Question:
My circle painter:
'''
CircleWavePainter(this.animationValue) {
//add some property to paint
wavePaint = Paint()
..color = Colors.black.withAlpha(100)
..style = PaintingStyle.stroke
..strokeWidth = 1
..isAntiAlias = true;
}
'''
My paint to draw 2 circles and need some help to fill the space:
'''
void paint(Canvas canvas, Size size) {
//circle 1
canvas.drawCircle(Offset(size.height / 2, size.width / 2),
80 * (1.4 - animationValue / 2), wavePaint);
//circle 2
canvas.drawCircle(Offset(size.height / 2, size.width / 2),
80 * (1.8 - animationValue / 2), wavePaint);
}
'''
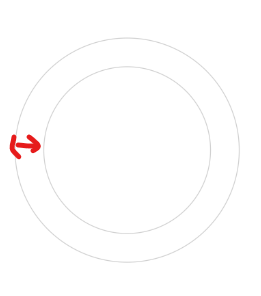
Answer: Using 'Stack' widget instead of 'Paint', implemented your design.
<URL>
'''
import 'package:flutter/material.dart';
void main() {
runApp(MyApp());
}
class MyApp extends StatelessWidget {
@override
Widget build(BuildContext context) {
return MaterialApp(
title: 'Flutter Demo',
theme: ThemeData(
primarySwatch: Colors.blue,
visualDensity: VisualDensity.adaptivePlatformDensity,
),
home: MyHomePage(title: 'Flutter Demo Home Page'),
);
}
}
class MyHomePage extends StatefulWidget {
MyHomePage({Key key, this.title}) : super(key: key);
final String title;
@override
_MyHomePageState createState() => _MyHomePageState();
}
class _MyHomePageState extends State<MyHomePage> {
@override
void initState() {
super.initState();
}
@override
Widget build(BuildContext context) {
return Scaffold(
appBar: AppBar(
title: Text(widget.title),
),
body: _buildBody(),
);
}
Widget _buildBody() {
return Container(
height: 400,
width: 400,
child: Stack(
alignment: AlignmentDirectional.center,
children: [
Container(
width: 280,
height: 280,
decoration: BoxDecoration(
shape: BoxShape.circle,
color: Color(0xFF4C4D4F),
),
),
Container(
width: 200,
height: 200,
decoration: BoxDecoration(
shape: BoxShape.circle,
color: Colors.white,
),
),
Container(
width: 140,
height: 140,
child: Icon(
Icons.access_alarm,
color: Colors.white,
size: 30,
),
decoration: BoxDecoration(
shape: BoxShape.circle,
color: Color(0xFF5EA2EB),
),
)
],
),
);
}
}
'''